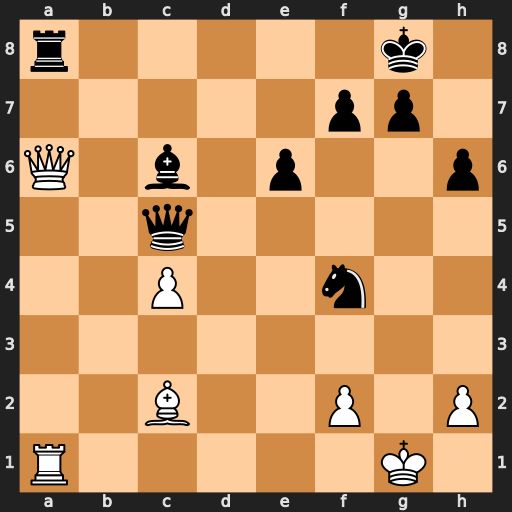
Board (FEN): r5k1/5pp1/Q1b1p2p/2q5/2P2n2/8/2B2P1P/R5K1
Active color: w
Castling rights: -
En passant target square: -
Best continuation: Qxa8+ Bxa8 Rxa8+ Qf8 Bh7+ Kxh7 Rxf8